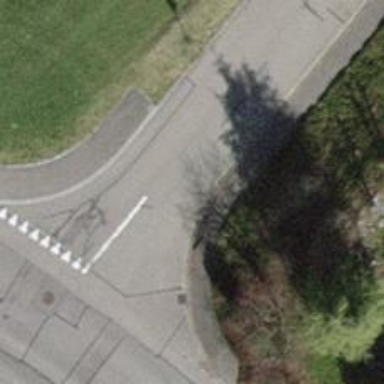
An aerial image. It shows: Unmarked crossing on footway.